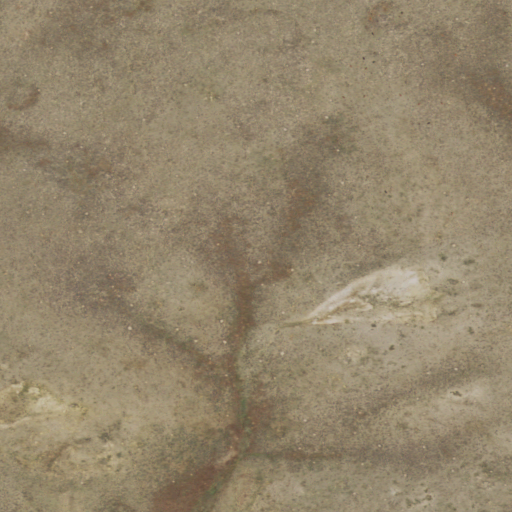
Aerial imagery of plain(s) in Wyoming named Reno Flats containing shrub and grassland